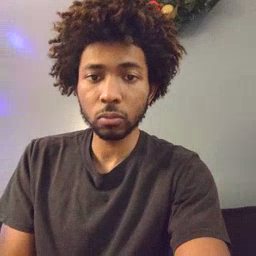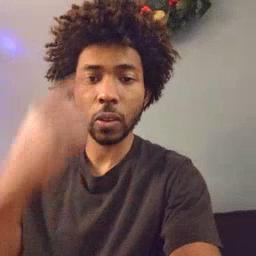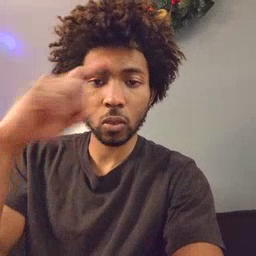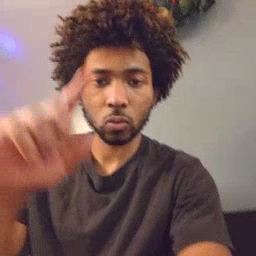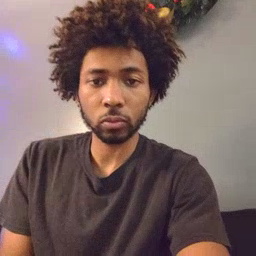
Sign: for